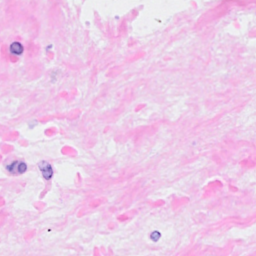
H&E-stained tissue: Breast